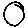
Label: circle